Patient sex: M
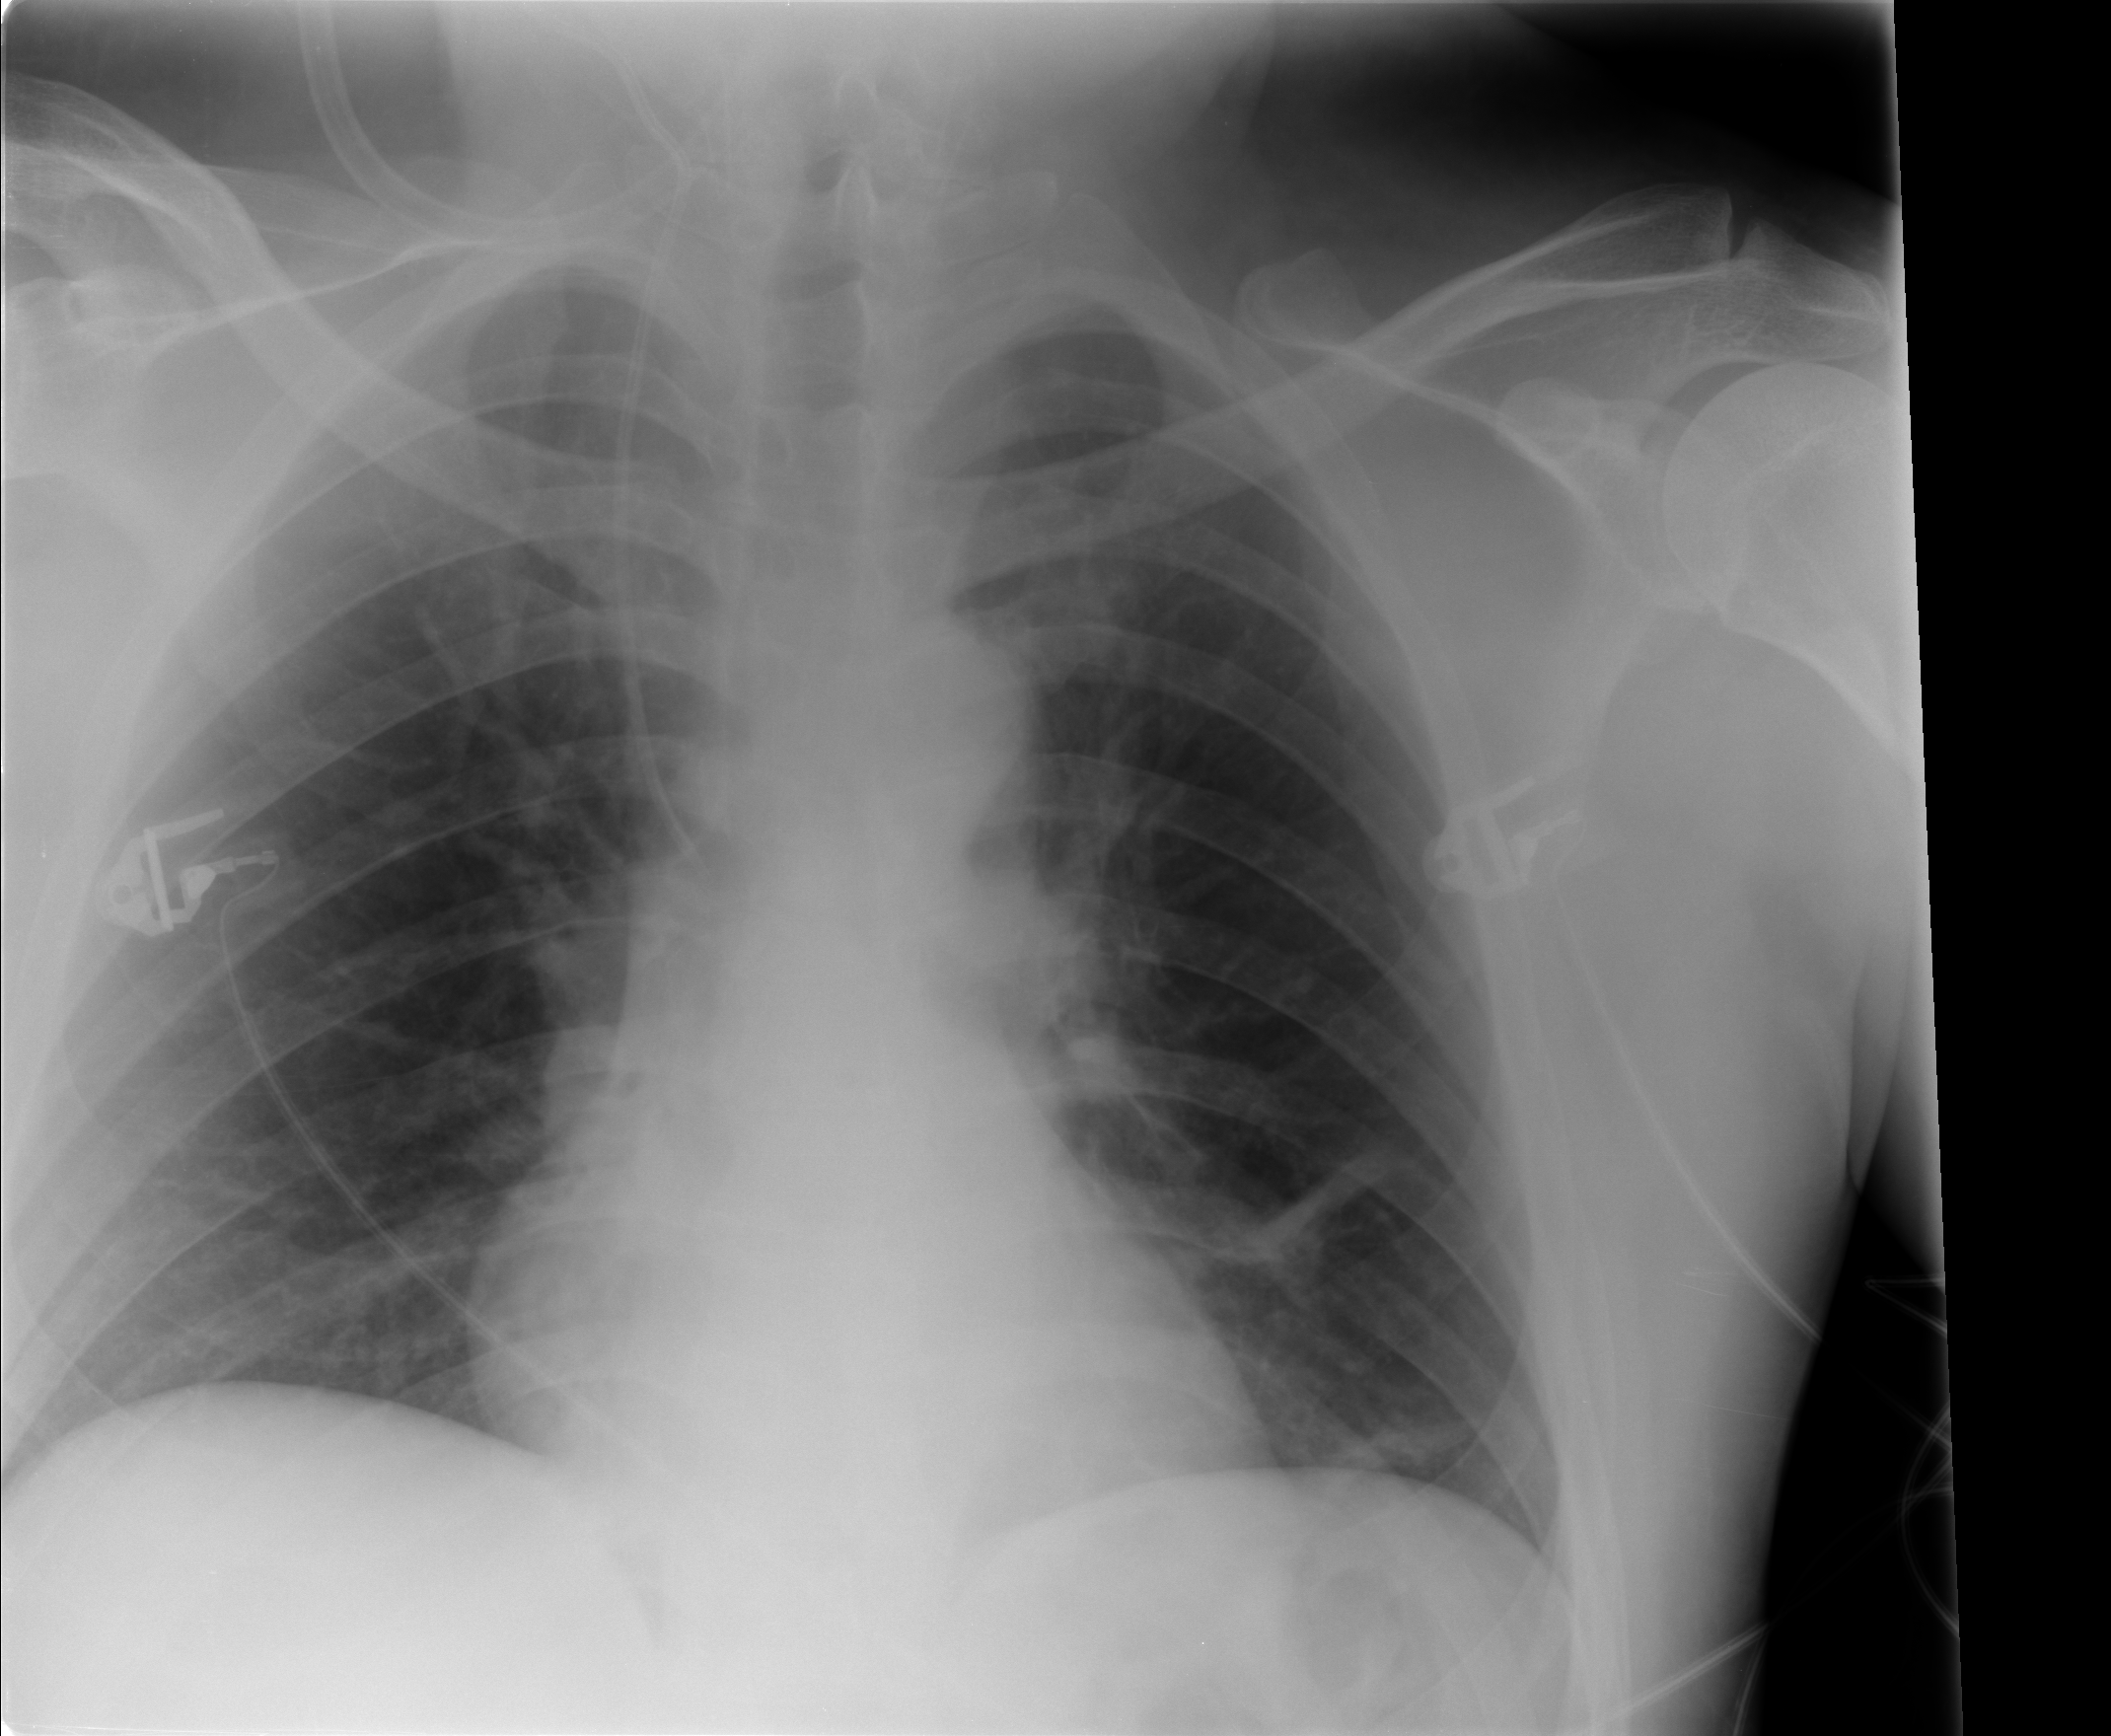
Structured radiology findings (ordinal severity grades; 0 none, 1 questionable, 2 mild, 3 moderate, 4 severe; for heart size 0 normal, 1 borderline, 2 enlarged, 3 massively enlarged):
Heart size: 0
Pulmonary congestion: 0
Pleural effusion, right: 0
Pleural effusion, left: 0
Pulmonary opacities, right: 0
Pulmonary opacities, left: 0
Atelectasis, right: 0
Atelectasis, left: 2